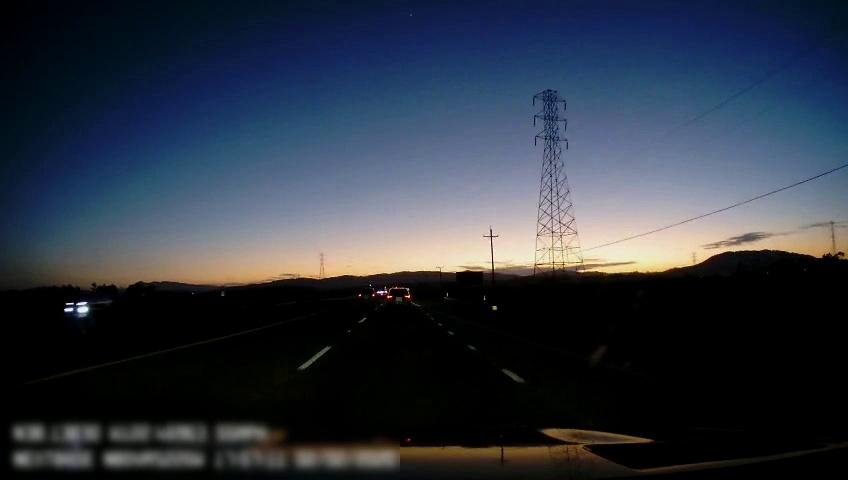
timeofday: Dusk/Dawn/Twilight
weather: Sunny
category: Drivable Space
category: Vehicles | SUV
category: Vehicles | SUV
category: Vehicles | Truck
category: Lanes | Alternate Lane
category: Lanes | Current Lane
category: Lanes | Current Lane
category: Lanes | Alternate Lane